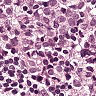
Metastatic tissue present: yes